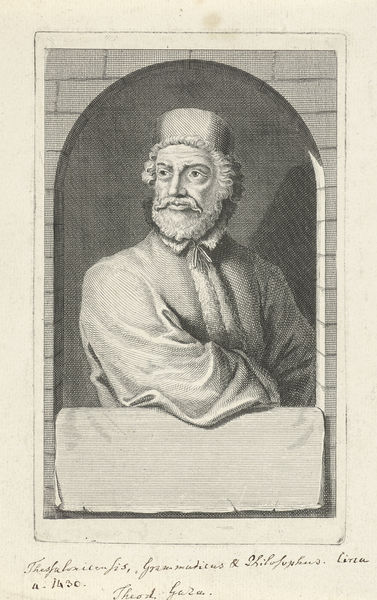
Titel: Portret van Theodorus Gaza
Künstler: Adolf van der Laan
Standort: Amsterdam
Institution: Rijksmuseum
Schlagwörter: arch, hat, men, priest, white, window, black, collar, face, grey, hair, nose, old, portrait, robe, sitting, sleeve, looking, print, sheet, wardrobe, man, stone, eyes, male, drawing, black and white, look, trim, shadow, coat, elderly, fur, beard, writing, leaning, tie, mann, cheeks, pose, brick, bricks, bart, majestic, staring, fenster, lord, royalty, text, mustache, moustache, posed, serious, middle age, pensive, longing, distinguished, portait, curly, elbow, 3/4, mustach, teacher, judge, fez, cursive, sill, folders, fue, grammaticus, brucks